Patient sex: F
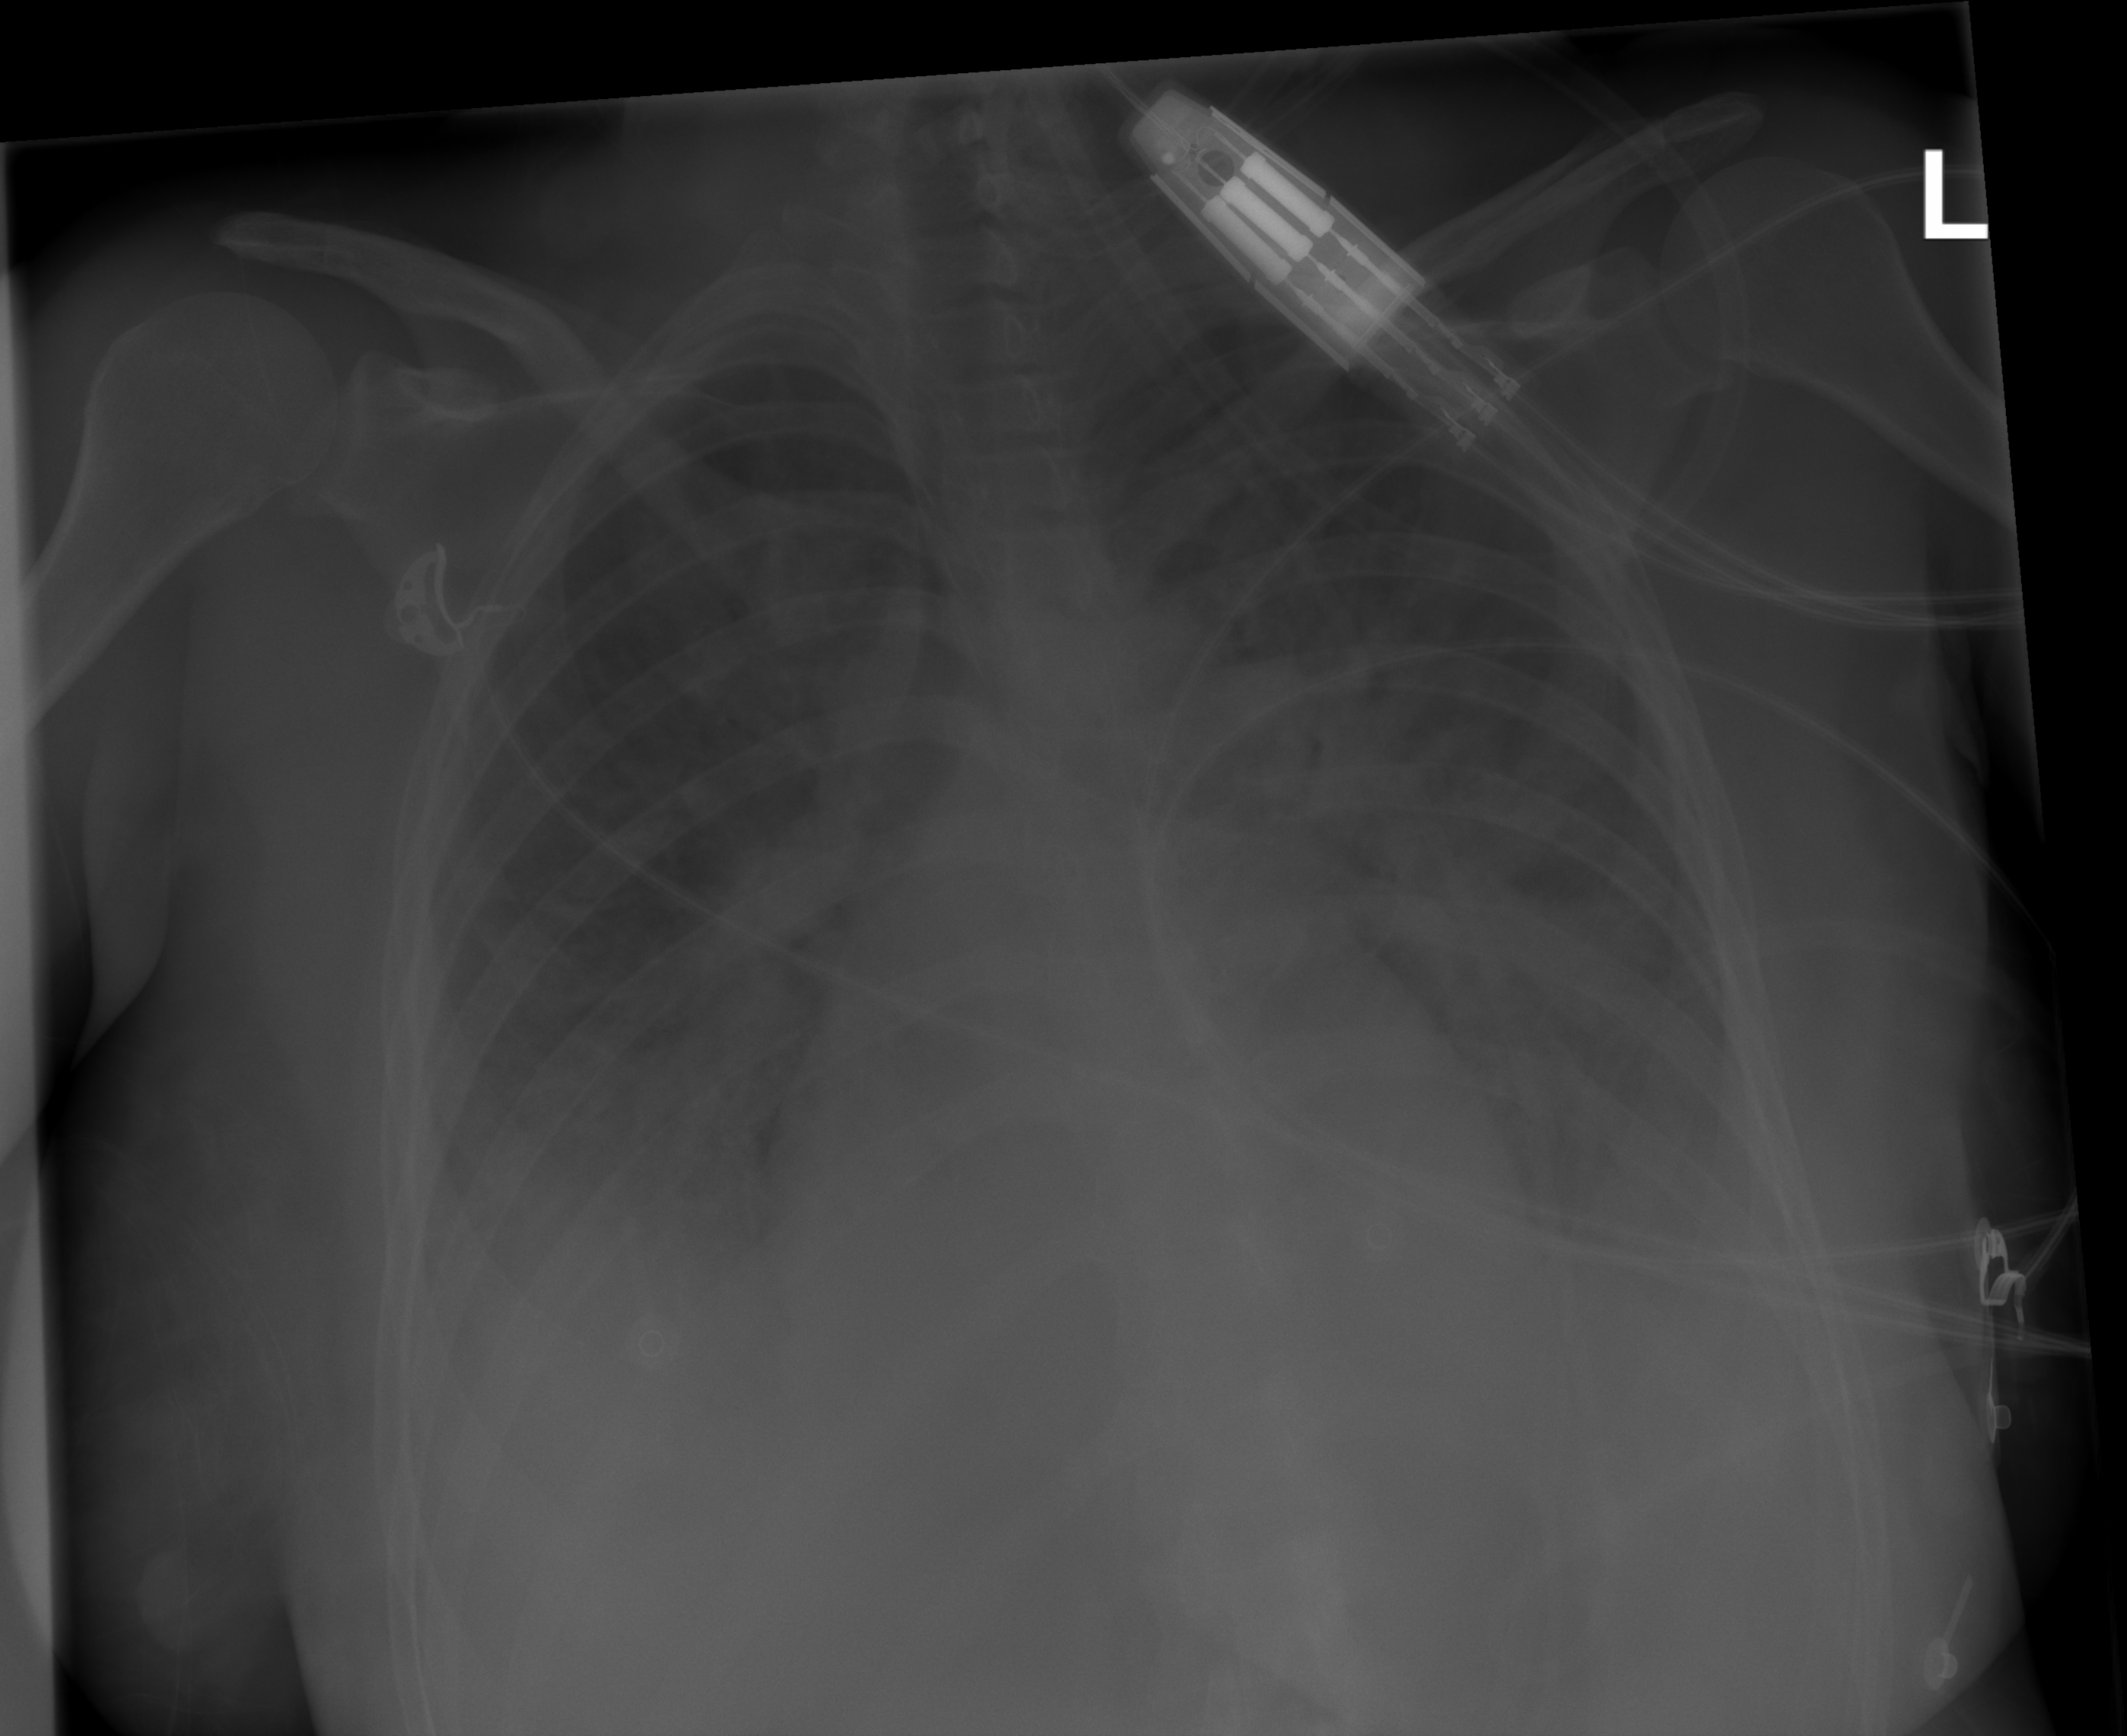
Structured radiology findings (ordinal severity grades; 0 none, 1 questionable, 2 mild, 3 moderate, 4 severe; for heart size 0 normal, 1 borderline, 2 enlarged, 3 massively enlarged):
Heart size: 1
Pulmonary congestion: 3
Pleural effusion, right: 2
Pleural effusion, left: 2
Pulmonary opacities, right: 2
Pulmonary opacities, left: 2
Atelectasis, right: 2
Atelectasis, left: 2